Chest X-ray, PA view. Patient: 57 years old, sex M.
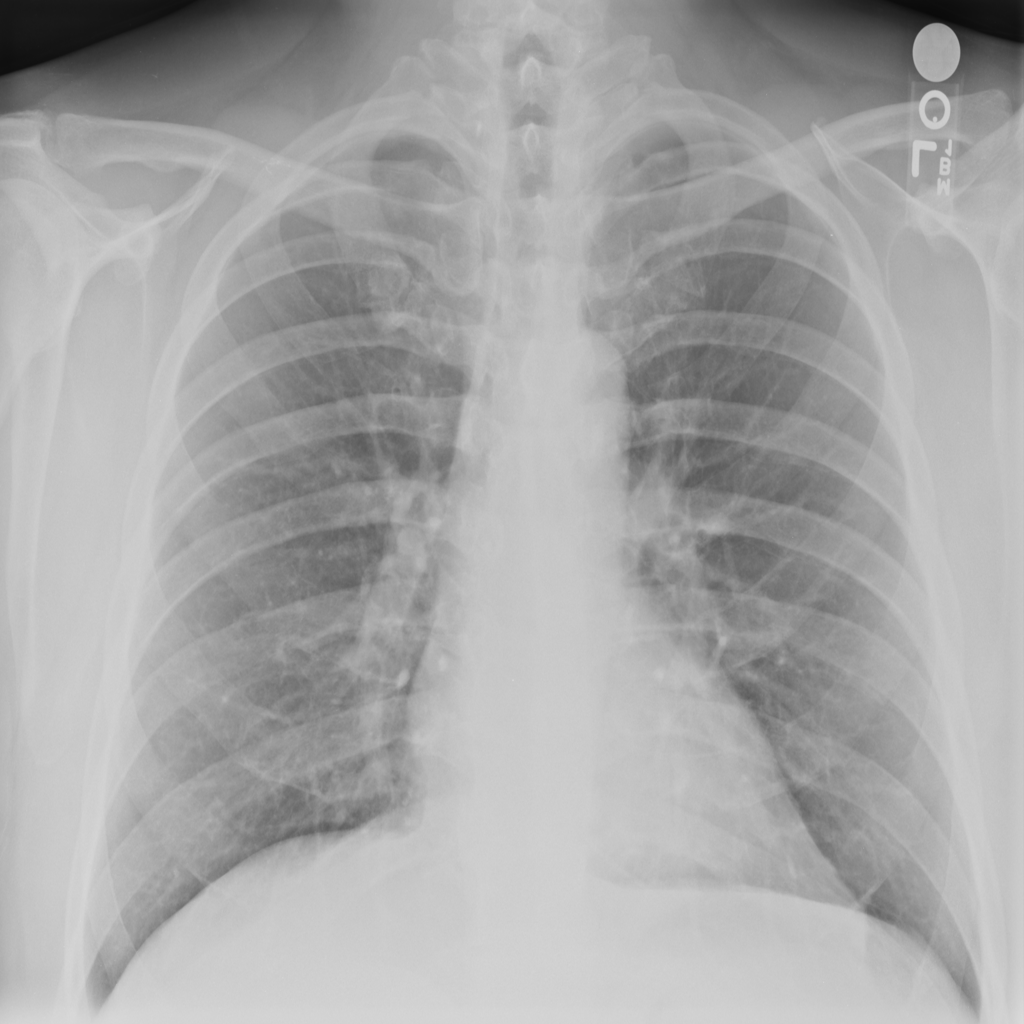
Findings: No Finding